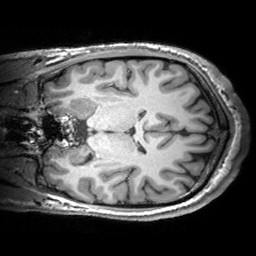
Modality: T1w
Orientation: coronal
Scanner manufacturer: siemens
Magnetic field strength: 3 T
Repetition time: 2.53 s
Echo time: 0.00299 s